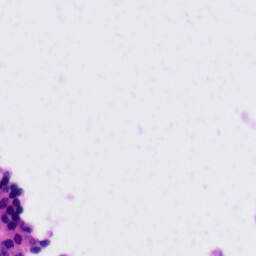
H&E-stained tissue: Tonsil